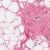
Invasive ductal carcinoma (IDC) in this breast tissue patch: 0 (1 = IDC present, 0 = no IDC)